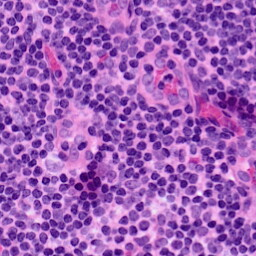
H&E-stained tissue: LymphNode